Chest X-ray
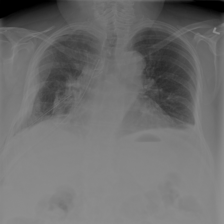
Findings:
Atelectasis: positive
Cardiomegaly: positive
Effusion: positive
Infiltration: negative
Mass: negative
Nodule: negative
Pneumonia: negative
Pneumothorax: negative
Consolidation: negative
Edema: negative
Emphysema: negative
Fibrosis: negative
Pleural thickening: negative
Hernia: negative